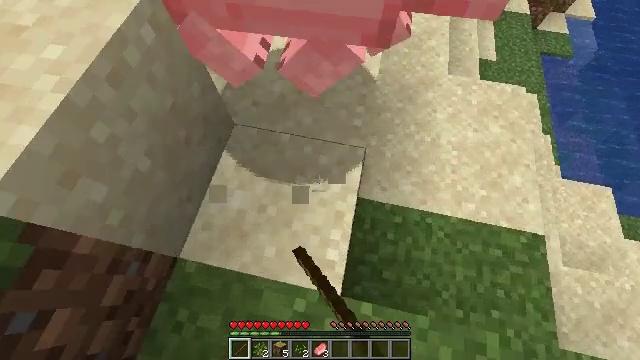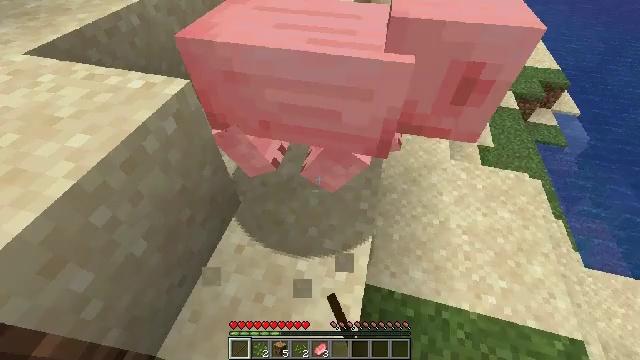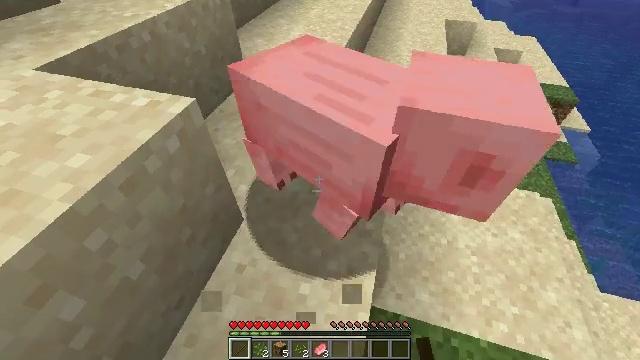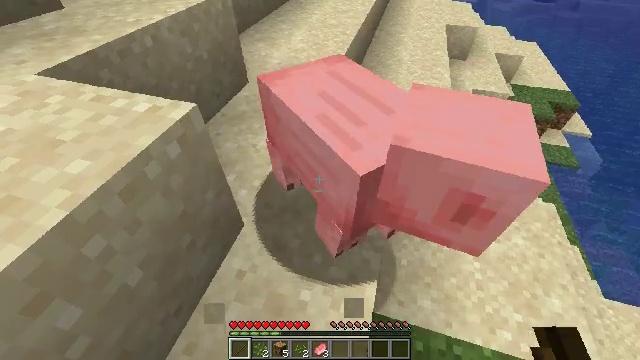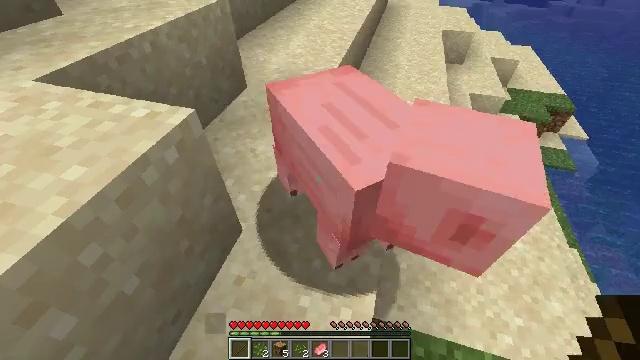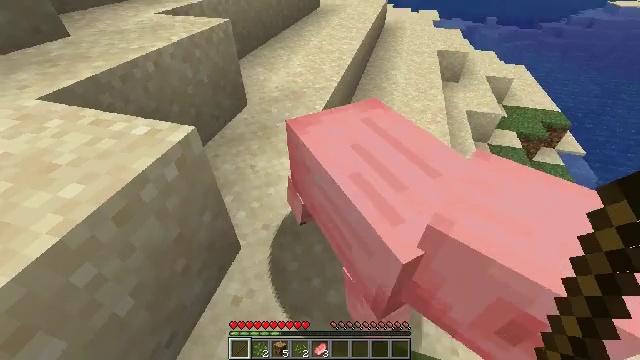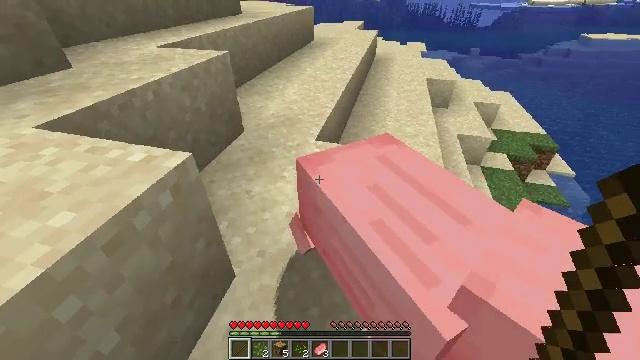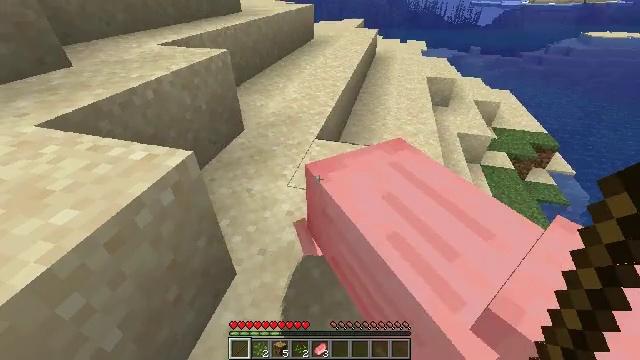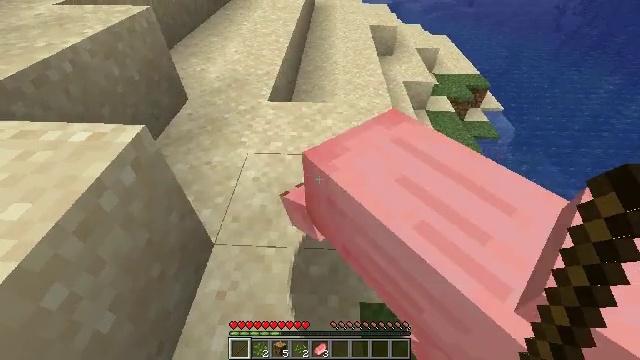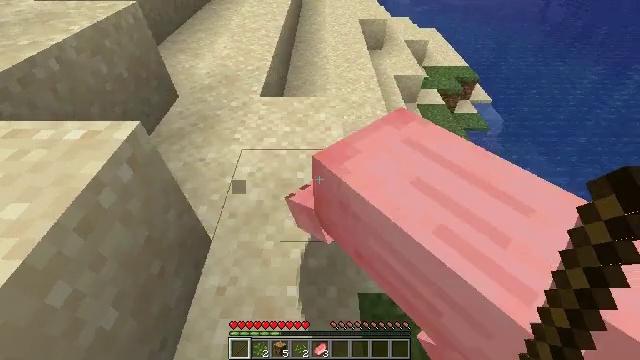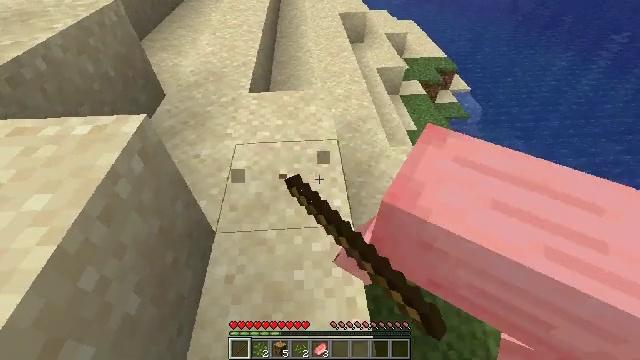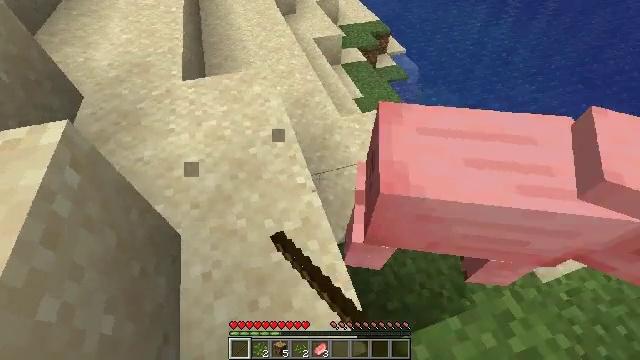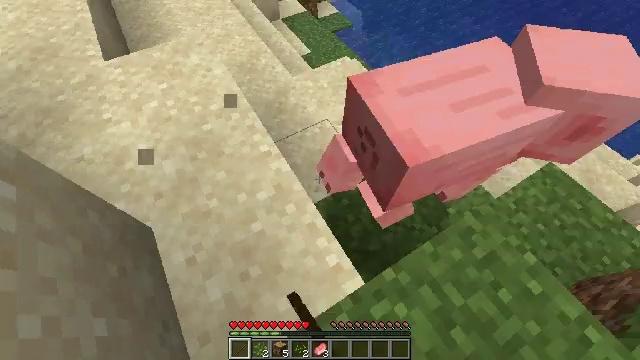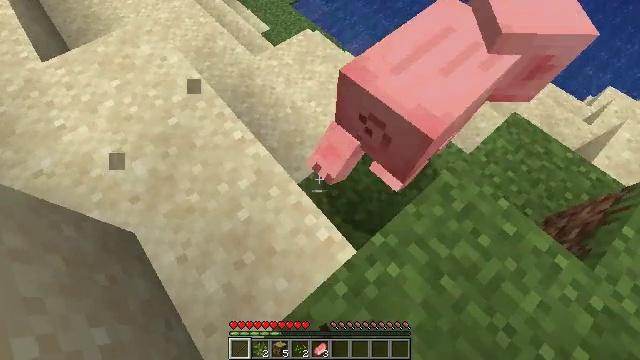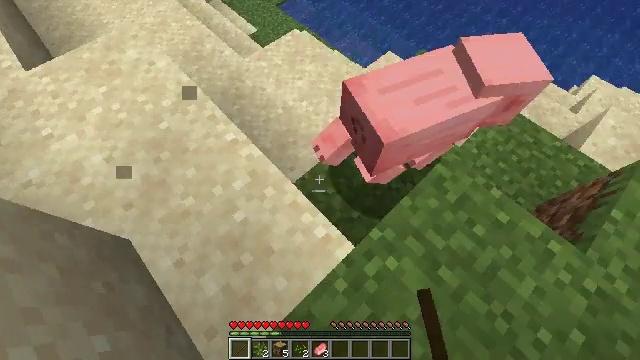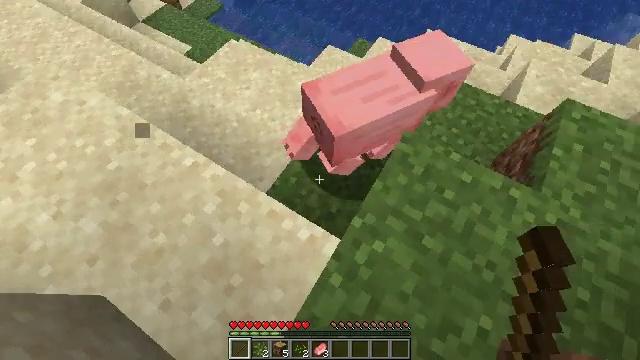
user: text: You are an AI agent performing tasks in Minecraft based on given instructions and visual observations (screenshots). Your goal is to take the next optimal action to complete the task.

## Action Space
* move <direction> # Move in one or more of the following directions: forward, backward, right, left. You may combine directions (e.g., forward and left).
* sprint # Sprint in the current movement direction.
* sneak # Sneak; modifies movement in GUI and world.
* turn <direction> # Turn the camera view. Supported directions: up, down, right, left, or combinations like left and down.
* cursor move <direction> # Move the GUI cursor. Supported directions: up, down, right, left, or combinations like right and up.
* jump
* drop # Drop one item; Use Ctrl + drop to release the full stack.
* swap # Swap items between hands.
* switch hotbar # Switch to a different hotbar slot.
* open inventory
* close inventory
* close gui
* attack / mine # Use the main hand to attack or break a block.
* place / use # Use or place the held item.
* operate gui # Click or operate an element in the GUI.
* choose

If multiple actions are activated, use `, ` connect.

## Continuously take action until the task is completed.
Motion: motion action
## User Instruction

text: Hunt animals.
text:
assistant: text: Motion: turn left and up
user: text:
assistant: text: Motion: turn left and up
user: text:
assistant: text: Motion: no_op
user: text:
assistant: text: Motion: no_op
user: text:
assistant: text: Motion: turn up
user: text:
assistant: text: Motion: turn right and up
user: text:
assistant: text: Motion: no_op
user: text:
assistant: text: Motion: turn right and down
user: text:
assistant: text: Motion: turn right, attack / mine
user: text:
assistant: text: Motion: turn right, attack / mine
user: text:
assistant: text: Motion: turn right and down
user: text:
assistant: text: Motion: turn right and down
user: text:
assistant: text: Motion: turn right and down
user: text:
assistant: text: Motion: turn right
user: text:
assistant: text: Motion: turn right
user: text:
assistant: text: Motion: turn right and up
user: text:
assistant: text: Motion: turn right and up
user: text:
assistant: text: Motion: move forward, turn right and up
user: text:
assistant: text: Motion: move forward, turn up
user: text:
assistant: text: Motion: move forward, turn up
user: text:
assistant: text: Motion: move forward, turn left and up
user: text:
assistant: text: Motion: move forward, turn left
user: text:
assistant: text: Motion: move forward, turn left and down
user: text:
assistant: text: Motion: move forward, turn left and down
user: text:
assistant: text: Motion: move forward
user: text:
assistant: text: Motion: move forward, turn right
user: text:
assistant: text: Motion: move forward, turn right
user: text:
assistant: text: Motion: move forward, turn right
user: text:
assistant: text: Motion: move forward, turn right
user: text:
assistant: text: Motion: move forward, turn right